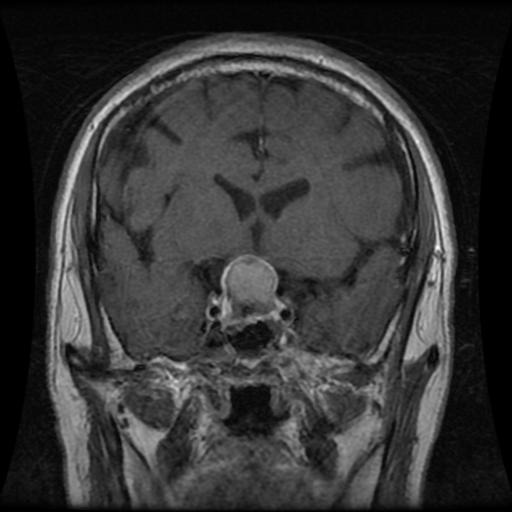
Label: pituitary